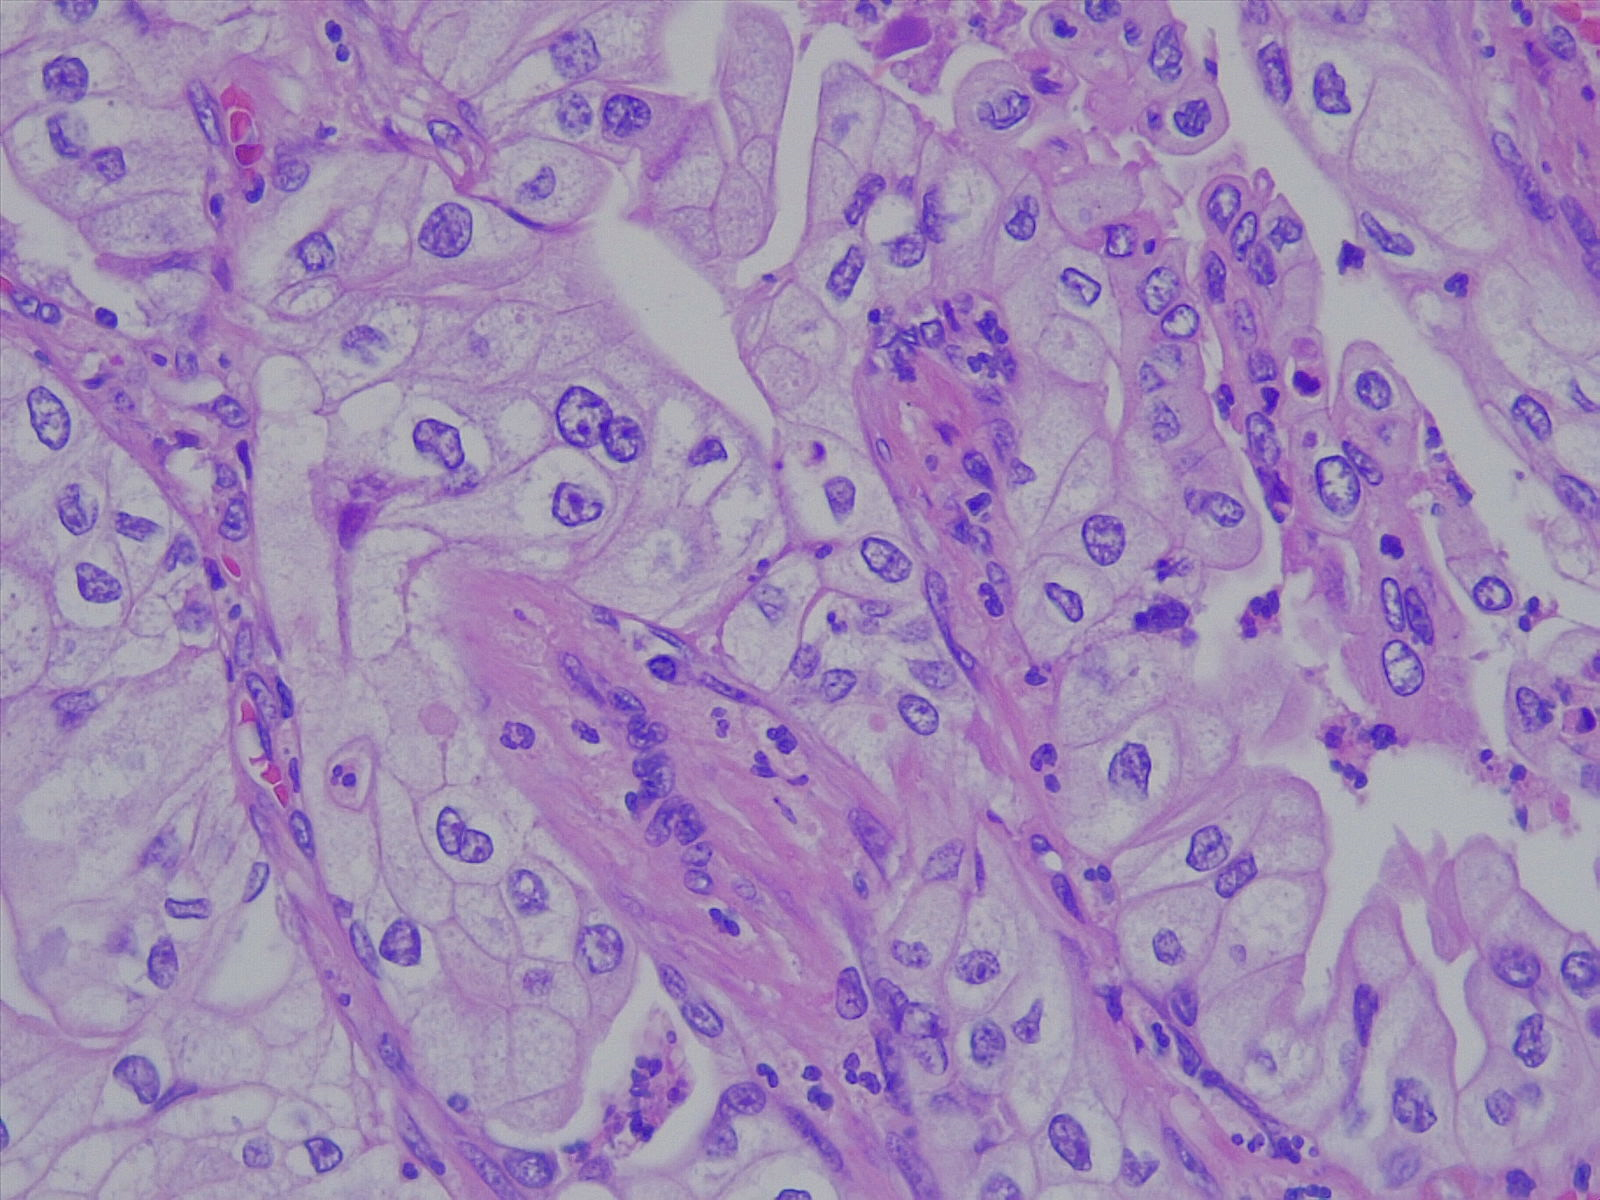
Label: lung adenocarcinoma, well differentiated